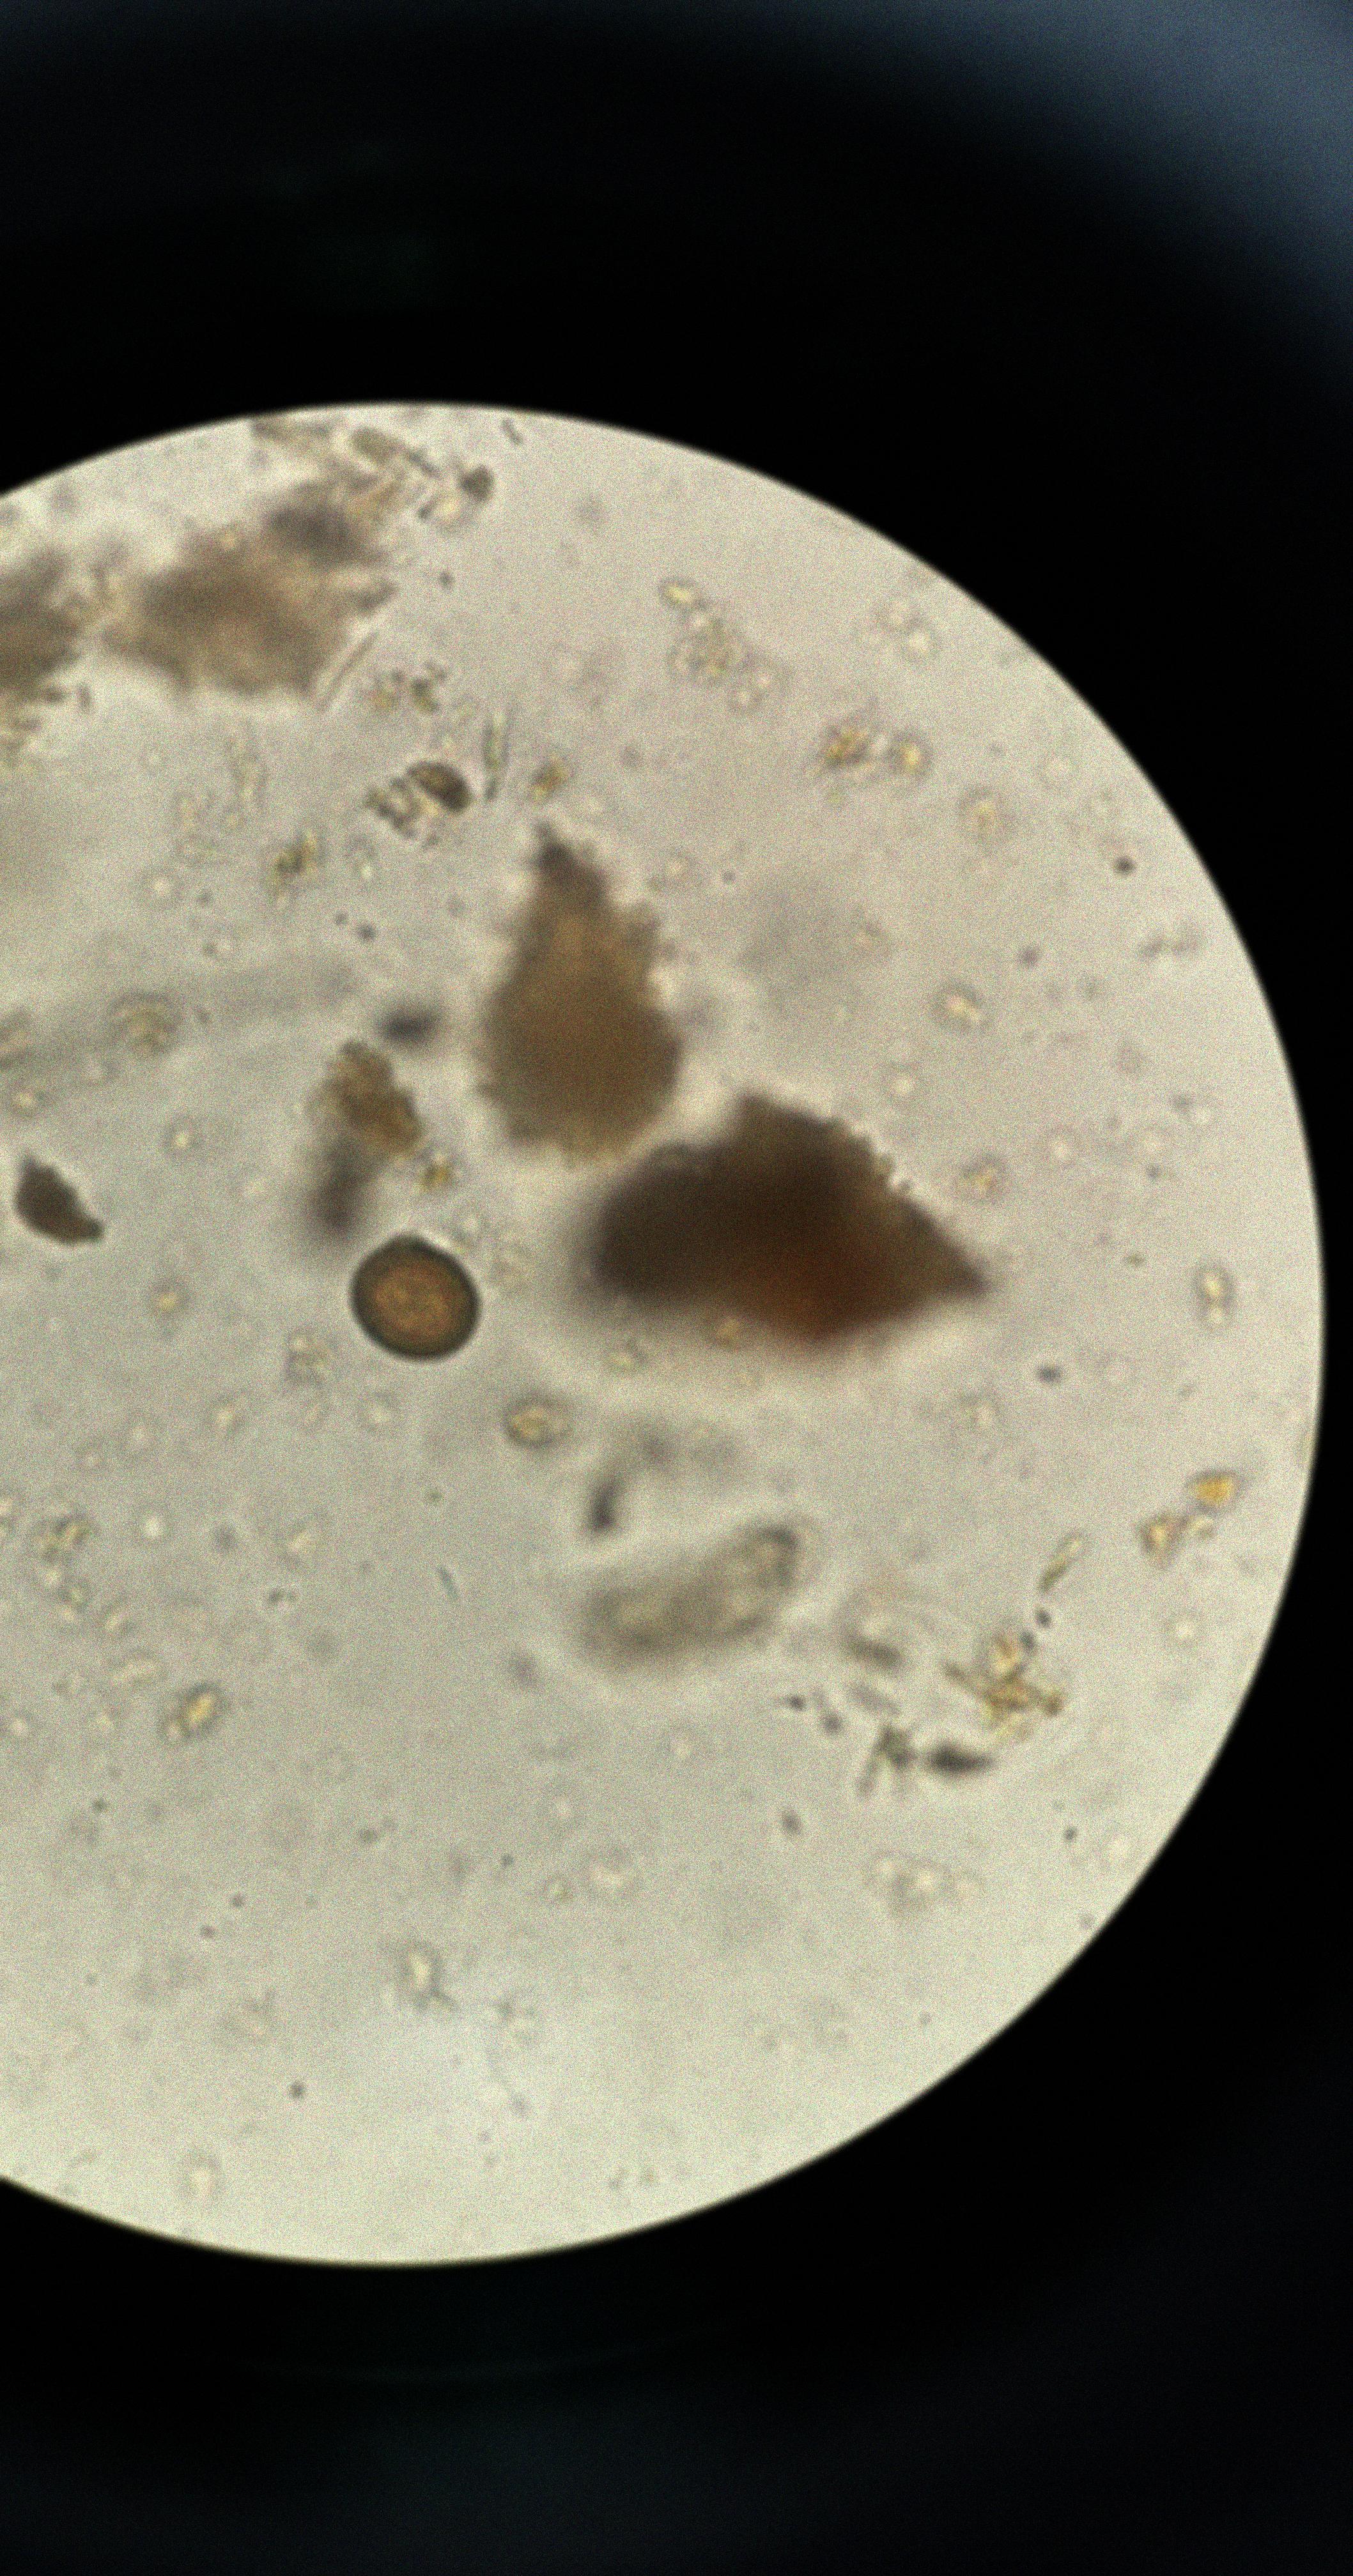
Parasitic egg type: Taenia spp. egg